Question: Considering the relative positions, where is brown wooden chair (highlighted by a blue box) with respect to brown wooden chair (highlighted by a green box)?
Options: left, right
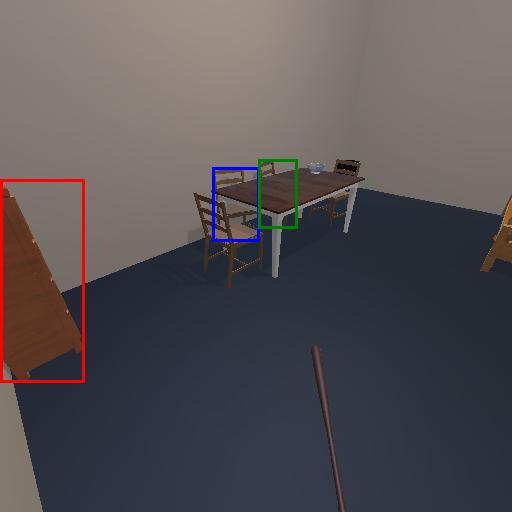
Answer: left